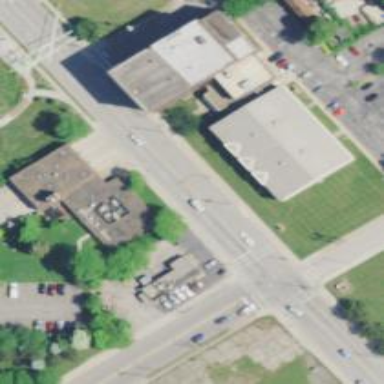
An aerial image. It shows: Fire station building.